Interaction volume radius: 5 \u00c5
Interaction volume height: 15 \u00c5
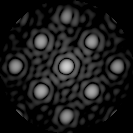
Disorder parameter: 0.07058